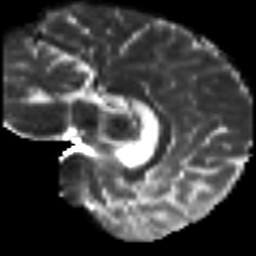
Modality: T2w
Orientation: sagittal
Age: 40
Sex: male
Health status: healthy
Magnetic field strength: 3 T
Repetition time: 8.4 s
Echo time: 0.0926 s